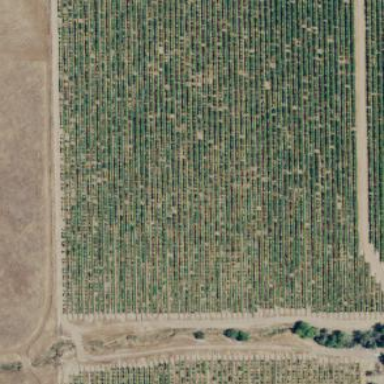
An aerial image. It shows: Vineyard where grapes are grown.